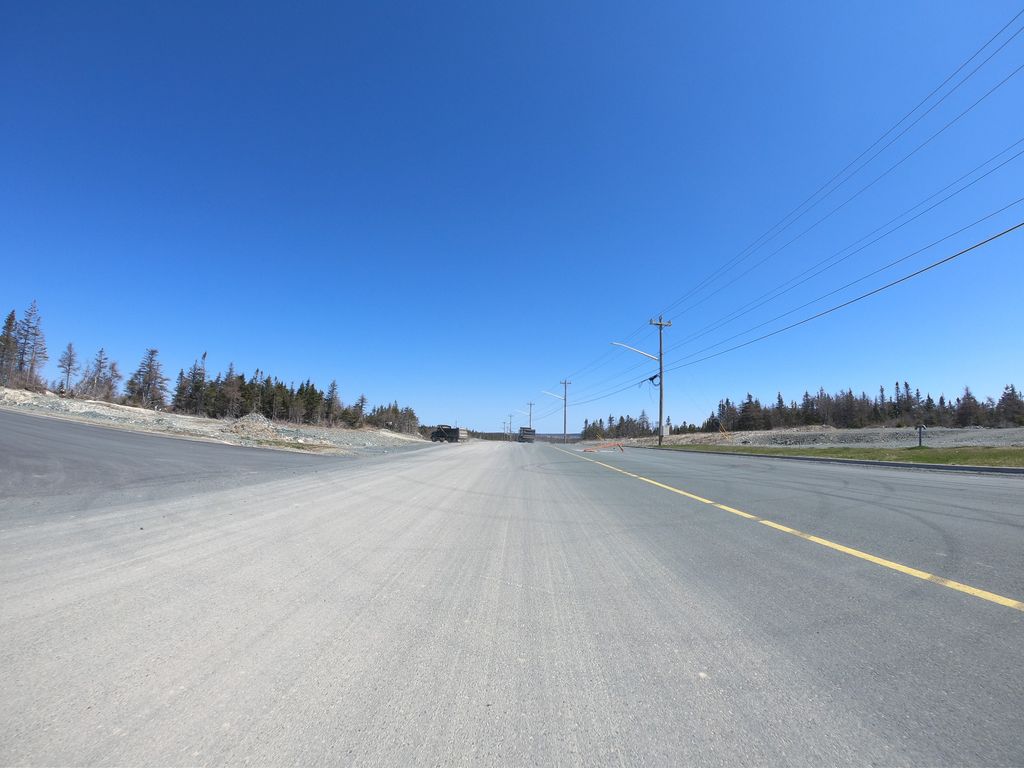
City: st_johns